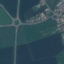
Label: Highway